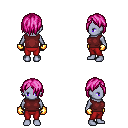
a pixel art fantasy rpg character, female body template, dark elf, purple skin, maroon sleeveless shirt, red pants, pink bangs hairstyle, gold gloves, four views (front, back, left, right), 2x2 character sprite sheet, small pixel art, hard edges, no anti-aliasing